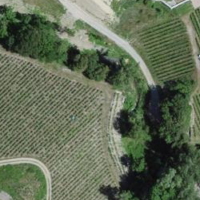
EUNIS habitat code: 24
Species observed at this site:
Cirsium vulgare
Prunus mahaleb